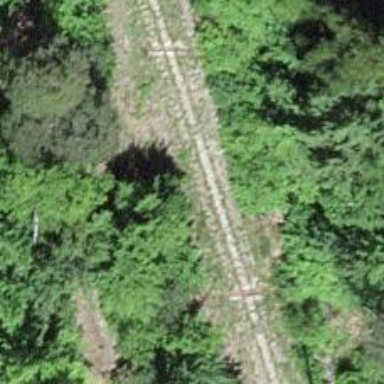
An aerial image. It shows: Path with excellent visibility for trail.